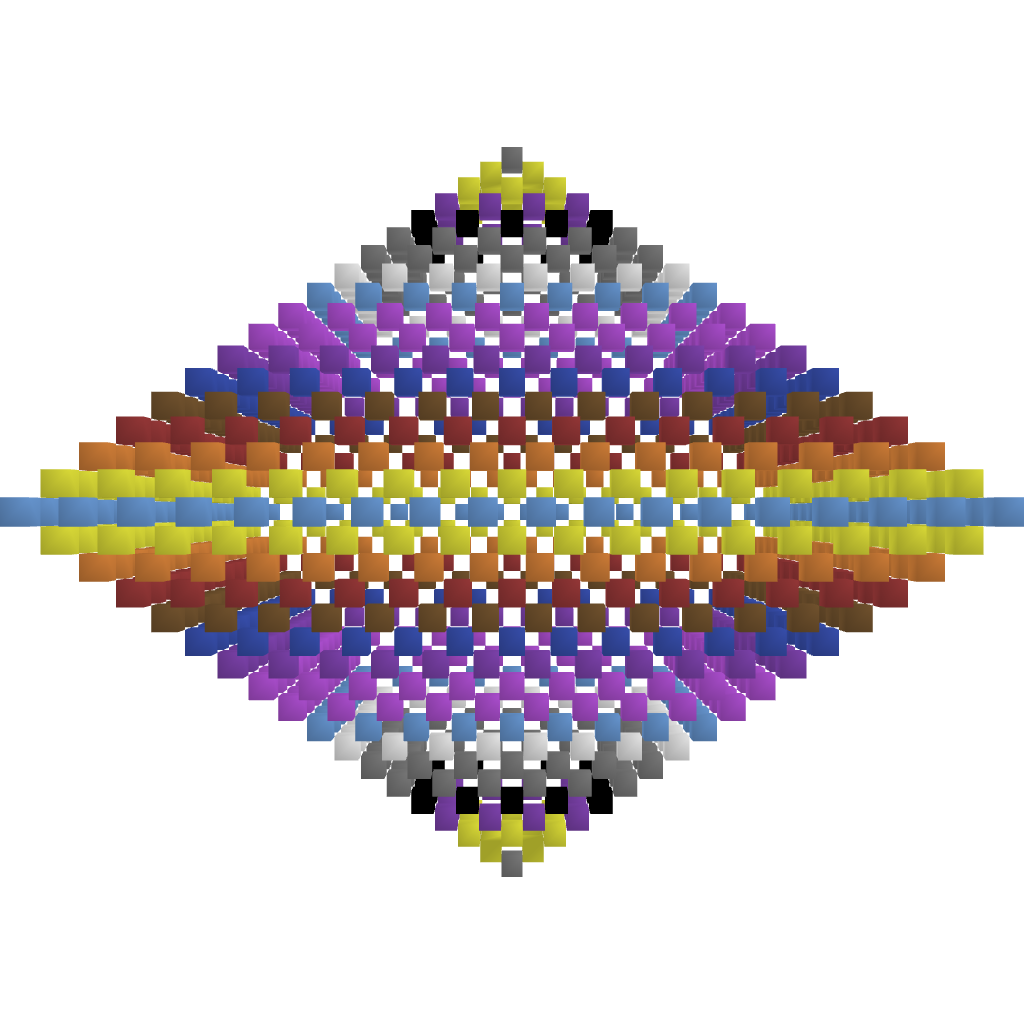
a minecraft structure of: Artistic Rainbow Pyramid 2 high quality